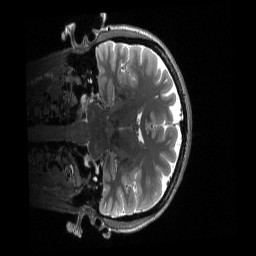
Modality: T2w
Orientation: coronal
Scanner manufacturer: siemens
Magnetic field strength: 3 T
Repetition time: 3.2 s
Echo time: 0.563 s